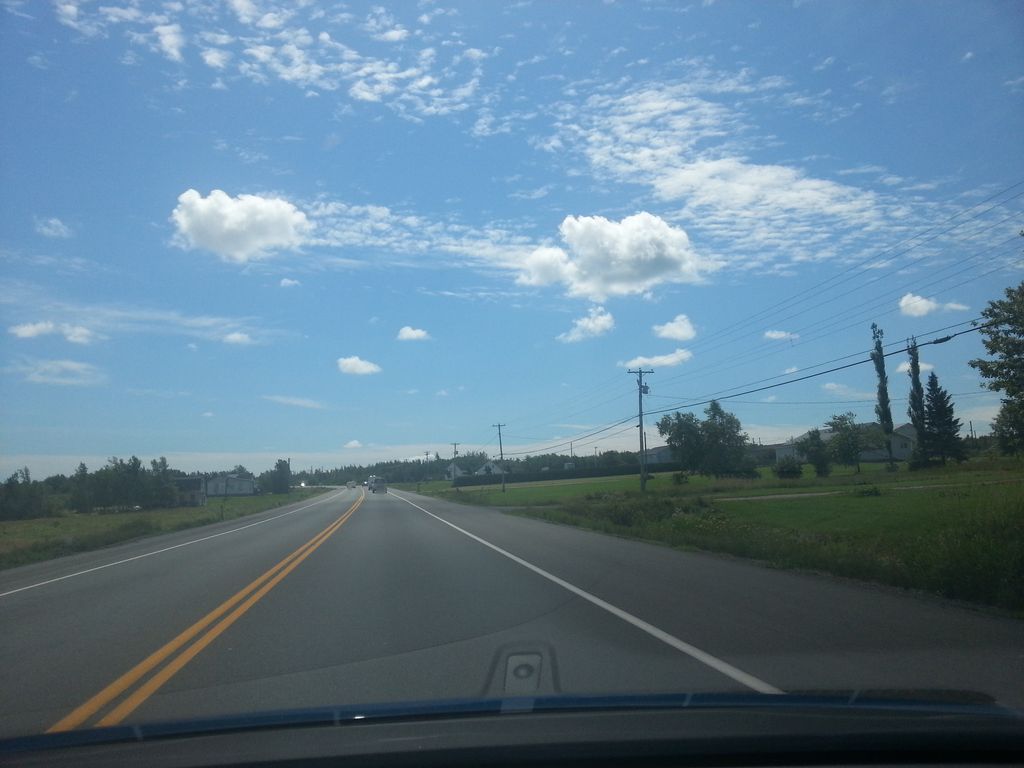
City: charlottetown